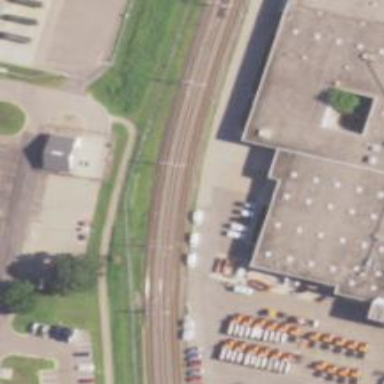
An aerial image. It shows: Light rail electrified with contact line.